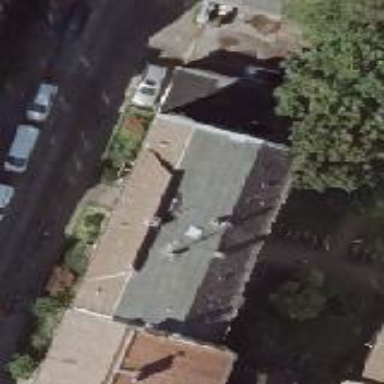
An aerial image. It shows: Image showing building with apartments.